Interaction volume radius: 5 \u00c5
Interaction volume height: 15 \u00c5
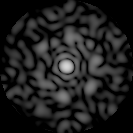
Disorder parameter: 0.8004